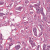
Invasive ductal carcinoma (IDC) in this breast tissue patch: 1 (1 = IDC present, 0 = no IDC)